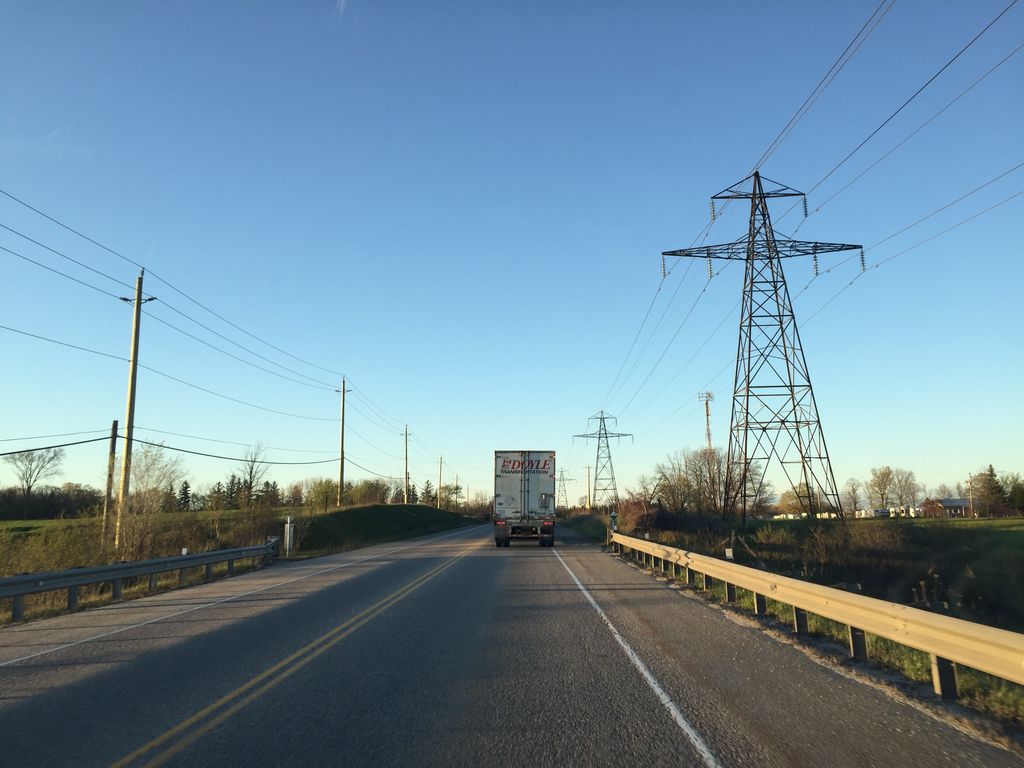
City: kitchener-waterloo